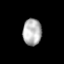
Tissue: skin
Cell type: Epithelial cells
Senescence score: 0.2549
Nuclear area (px): 491
Mean DAPI intensity: 179.495